Field crop: tomato
Growth stage: 1
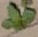
Species: solanum